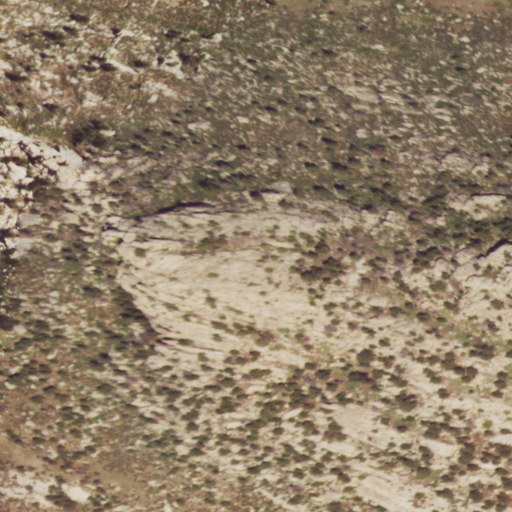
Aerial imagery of ridge(s) in Wyoming named Cooney Hills containing evergreen forest, shrub, and grassland